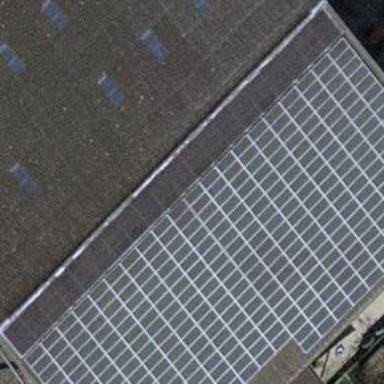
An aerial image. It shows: Solar power generator with photovoltaic panels.